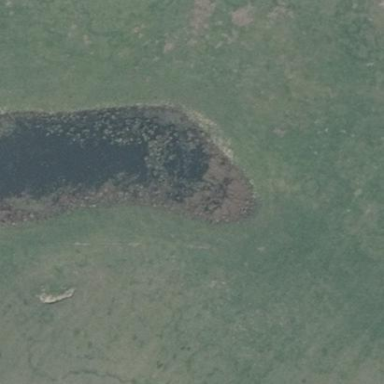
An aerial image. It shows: Wetland area.